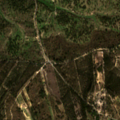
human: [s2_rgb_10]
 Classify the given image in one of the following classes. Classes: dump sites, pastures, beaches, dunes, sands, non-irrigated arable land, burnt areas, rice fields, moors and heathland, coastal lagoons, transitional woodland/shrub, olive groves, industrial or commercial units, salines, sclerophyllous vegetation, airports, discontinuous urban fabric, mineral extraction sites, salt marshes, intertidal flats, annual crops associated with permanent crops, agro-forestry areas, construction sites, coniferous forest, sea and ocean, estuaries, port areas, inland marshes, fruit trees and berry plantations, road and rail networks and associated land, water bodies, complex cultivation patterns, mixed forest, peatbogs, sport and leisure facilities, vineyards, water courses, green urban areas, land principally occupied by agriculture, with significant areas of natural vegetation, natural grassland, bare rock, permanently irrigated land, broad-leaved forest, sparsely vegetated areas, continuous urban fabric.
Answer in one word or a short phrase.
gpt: complex cultivation patterns, land principally occupied by agriculture, with significant areas of natural vegetation, agro-forestry areas, broad-leaved forest, transitional woodland/shrub